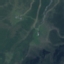
Land use / land cover: HerbaceousVegetation